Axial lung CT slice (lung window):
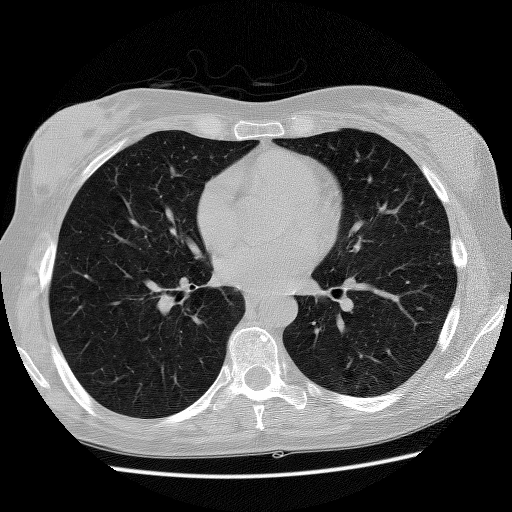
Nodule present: no